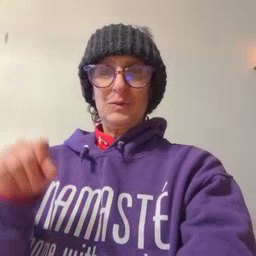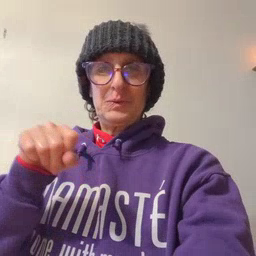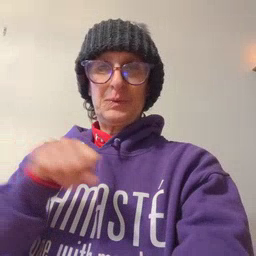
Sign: shoe